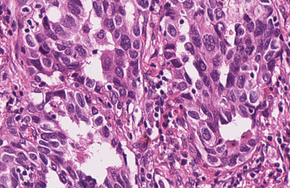
Tumor epithelial tissue: yes
Tumor-associated stroma tissue: yes
Normal tissue: no